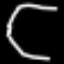
Label: octagon